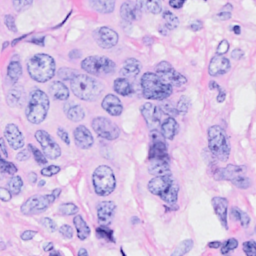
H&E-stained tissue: Breast